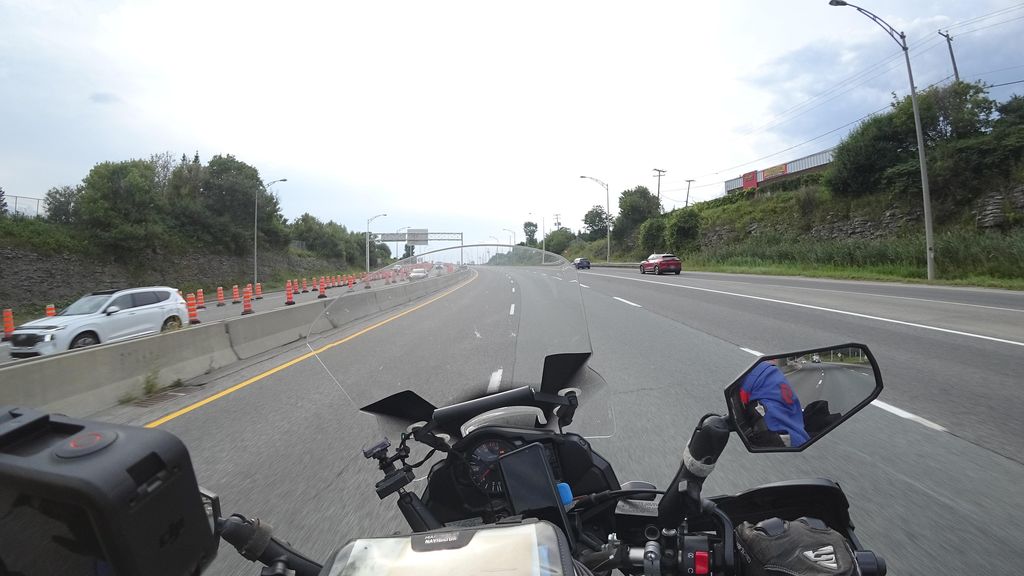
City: quebec_city